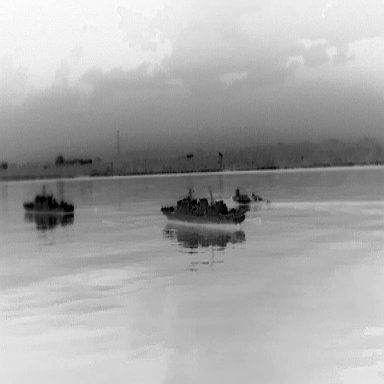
There are two warships in the infrared image.